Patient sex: F
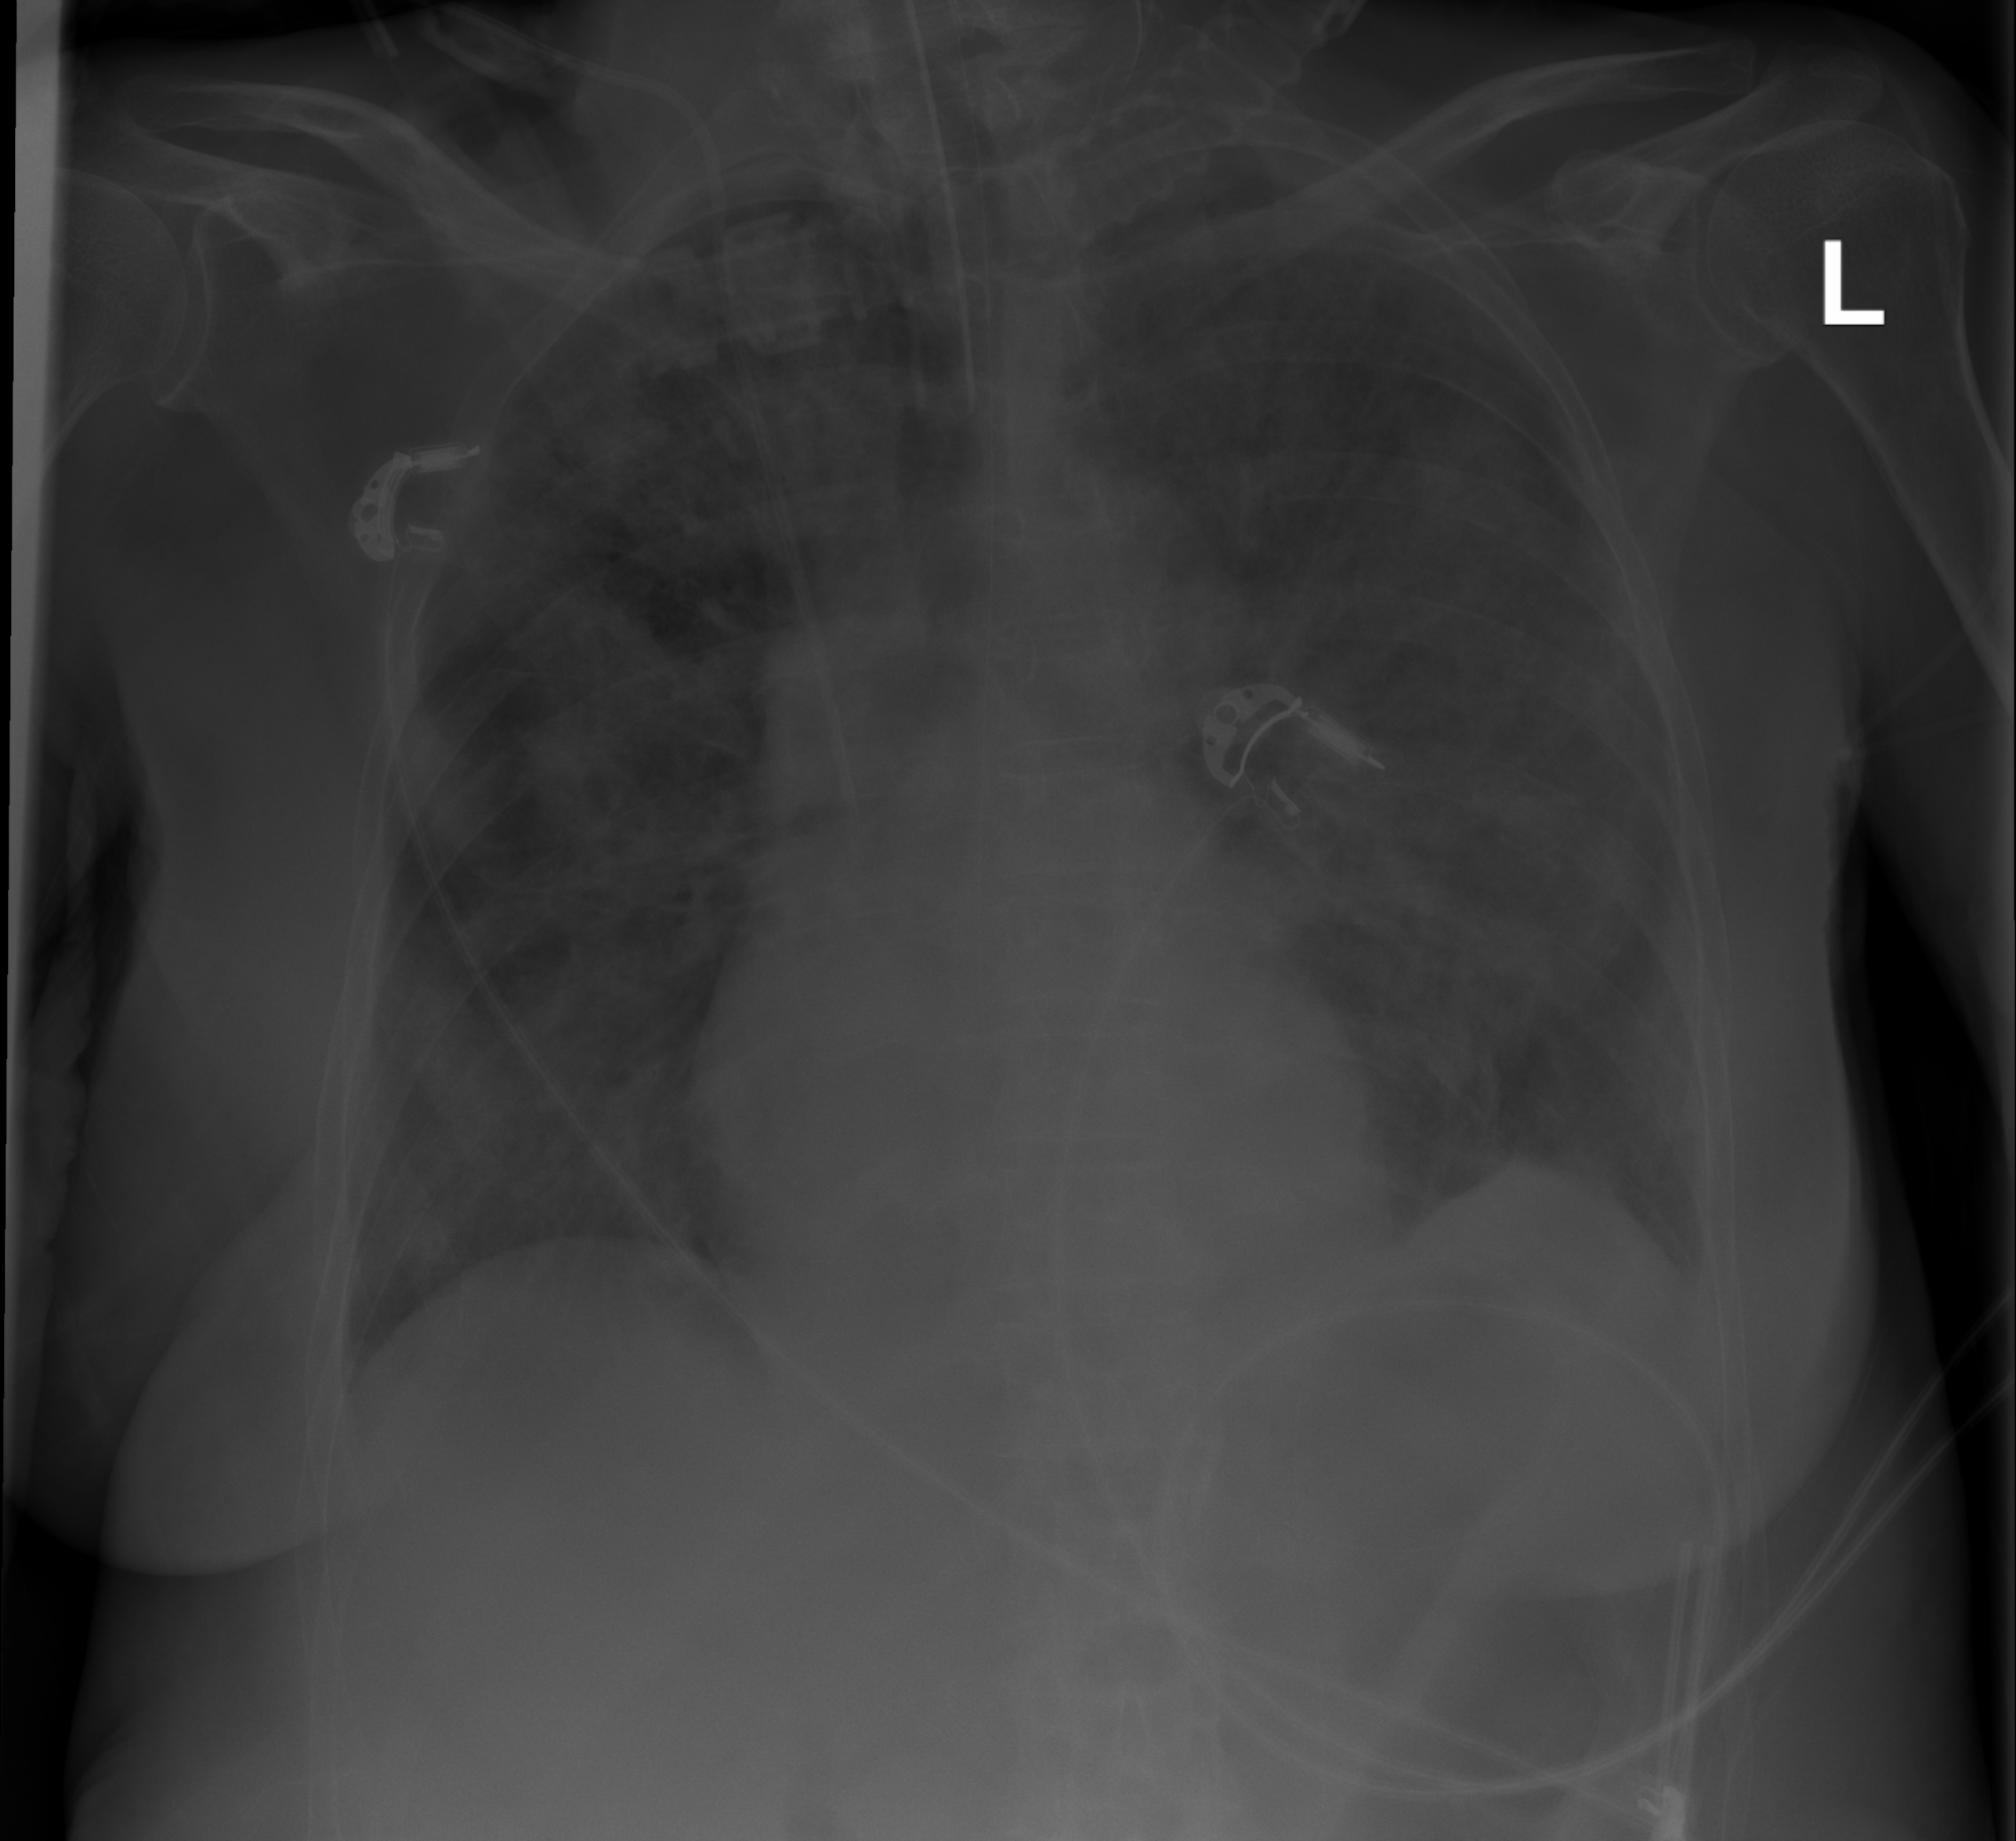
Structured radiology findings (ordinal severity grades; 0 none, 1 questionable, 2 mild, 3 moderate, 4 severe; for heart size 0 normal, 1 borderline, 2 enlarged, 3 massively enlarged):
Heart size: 0
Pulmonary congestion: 2
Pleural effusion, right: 0
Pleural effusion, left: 2
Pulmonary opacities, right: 3
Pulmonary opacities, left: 3
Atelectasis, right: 2
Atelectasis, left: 3